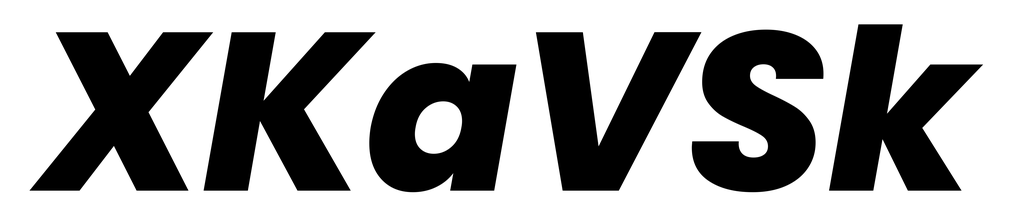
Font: Poppins-ExtraBoldItalic